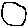
Label: circle